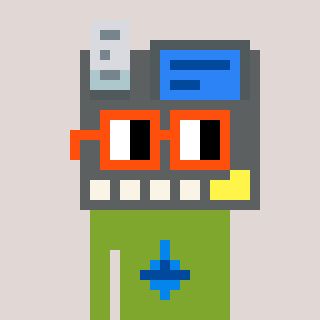
a pixel art character with square orange glasses, a cash register-shaped head and a slimegreen-colored body on a warm background